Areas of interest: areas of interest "Transportation stations"
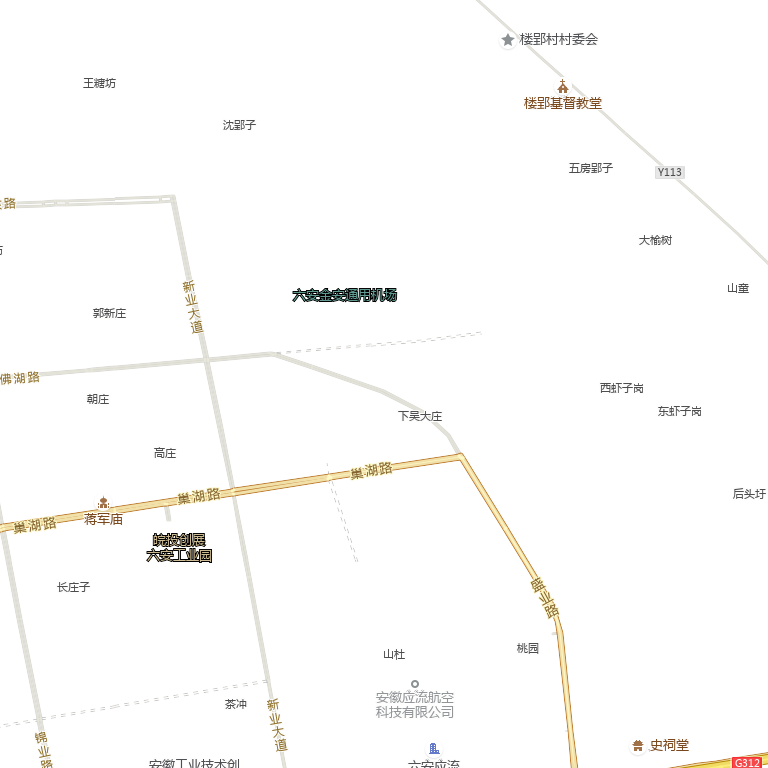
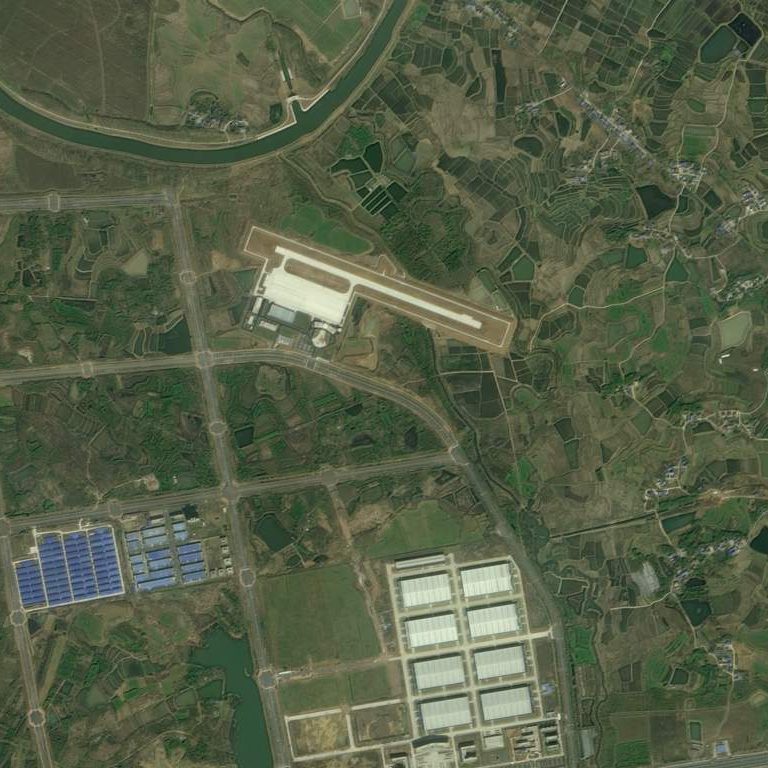